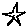
Label: star